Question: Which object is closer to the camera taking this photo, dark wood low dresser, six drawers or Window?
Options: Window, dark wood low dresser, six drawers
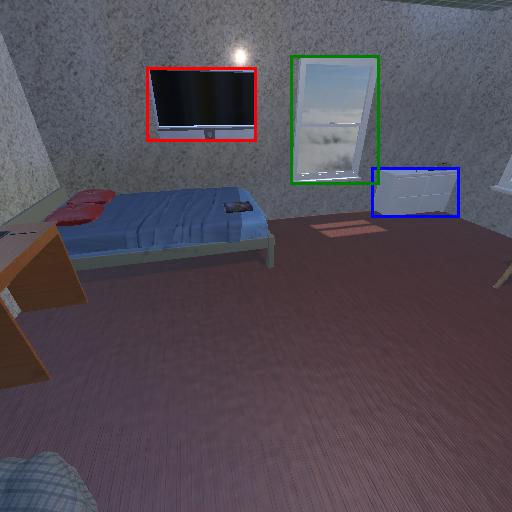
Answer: Window